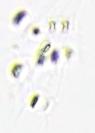
Label: Phaeocystis